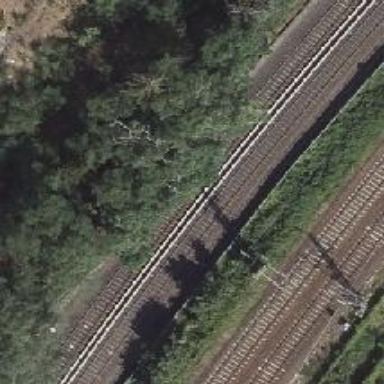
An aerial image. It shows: Light rail electrified railway.